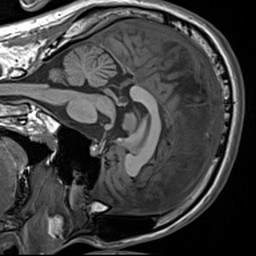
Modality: T1w
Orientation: sagittal
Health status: healthy
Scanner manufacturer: siemens
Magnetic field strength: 3 T
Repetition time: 1.9 s
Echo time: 0.00227 s